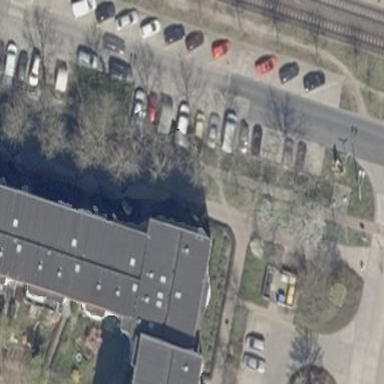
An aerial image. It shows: Street side parking area.